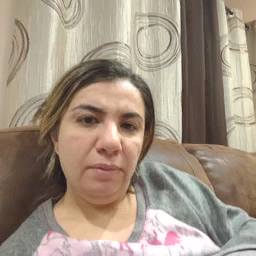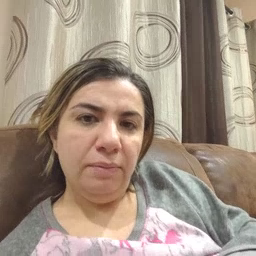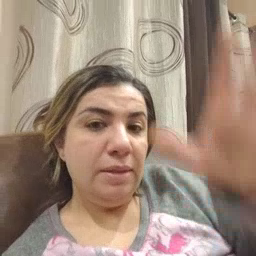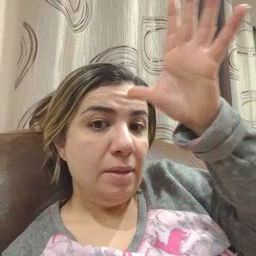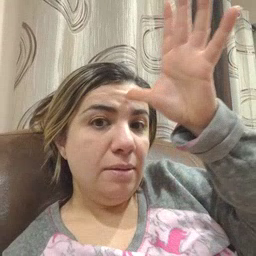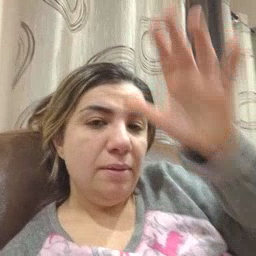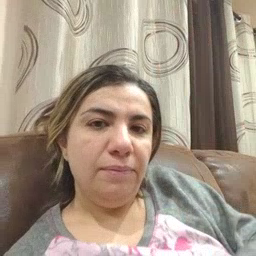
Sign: dad